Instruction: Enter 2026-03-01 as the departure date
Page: home
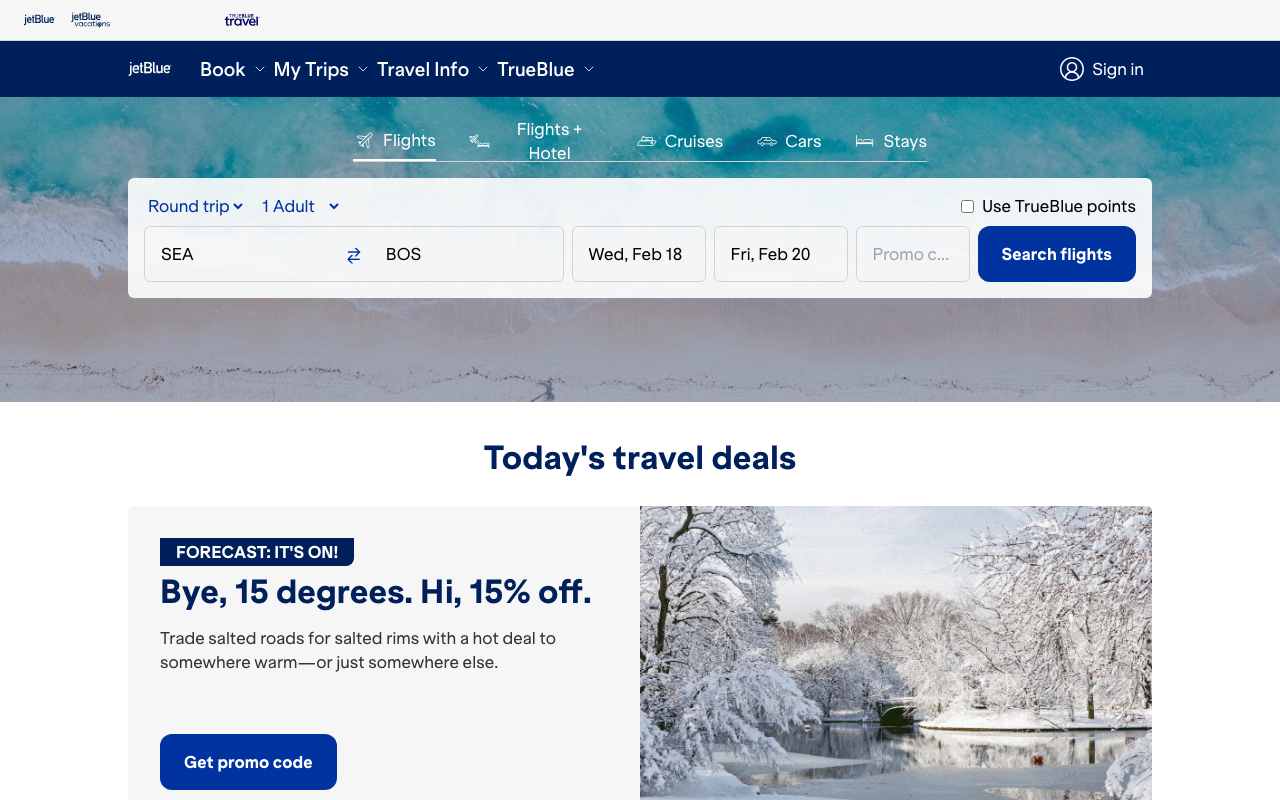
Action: type